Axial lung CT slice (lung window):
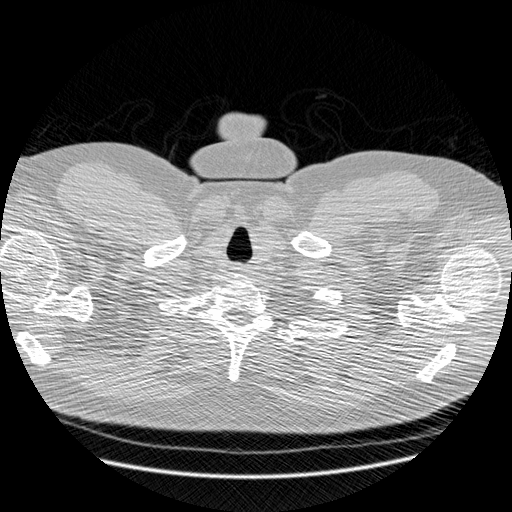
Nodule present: no